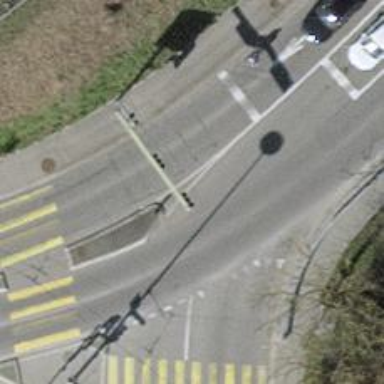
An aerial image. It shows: Road with traffic signals.